Field crop: maize
Growth stage: 2
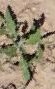
Species: atriplex